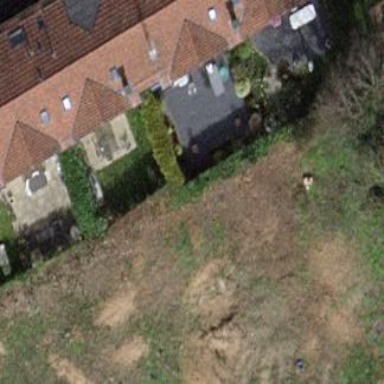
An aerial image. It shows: Garden surrounded by fence.